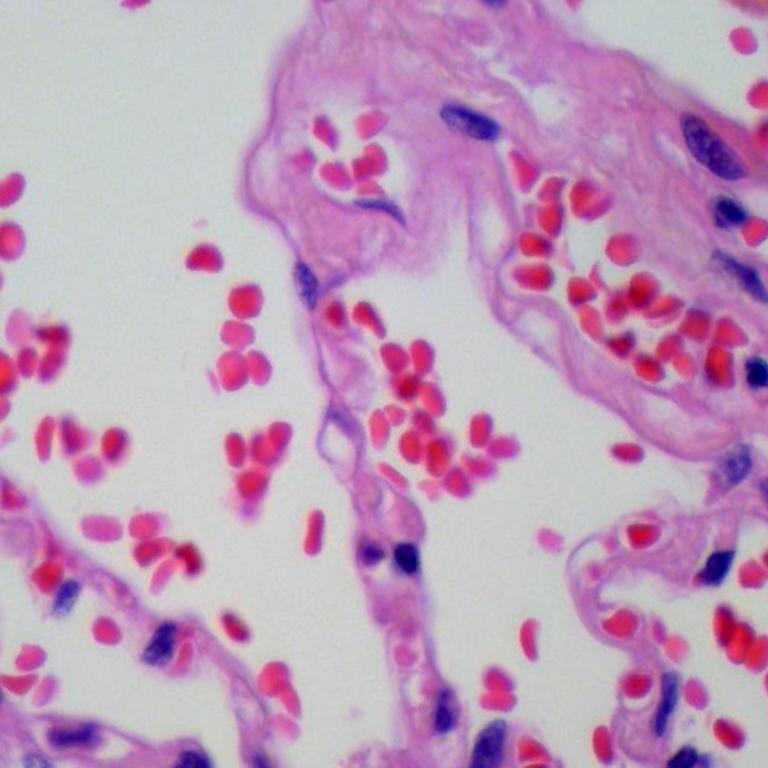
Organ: lung
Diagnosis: benign